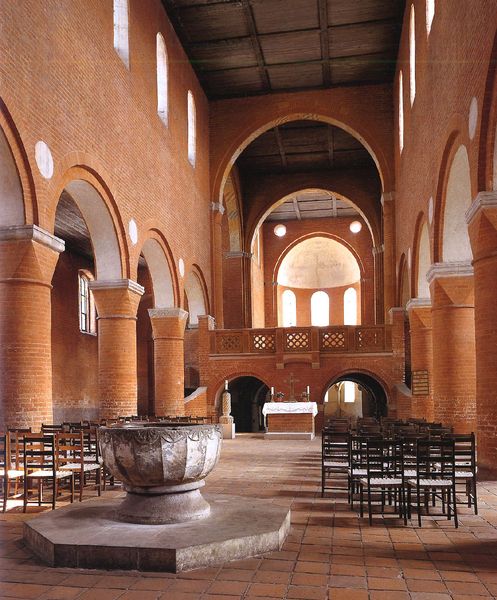
Titel: Kloster Jerichow
Standort: Brandenburg(D BB) (EU - D - BB)
Schlagwörter: wasser, fenster, licht, raum, stühle, säulen, stein, kirche, ruhe, backstein, kerzen, halle, bögen, balustrade, schlicht, holzdecke, altar, arkaden, mittelschiff, dreischiffig, obergaden, apsis, chor, basilika, flachdach, krypta, romanisch, vierung, taufbecken, kiche, lichtgaden, z, vhierung, scheidwand